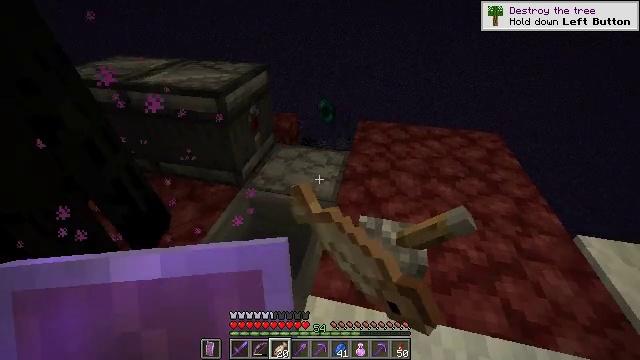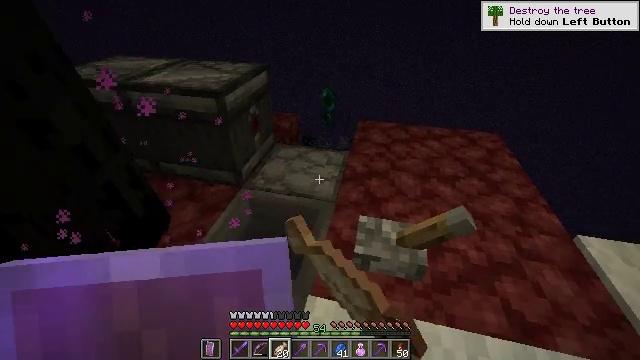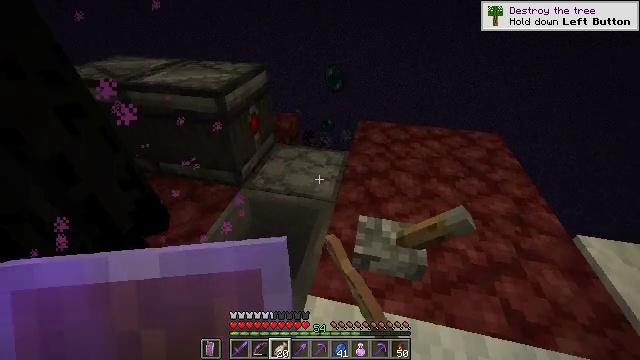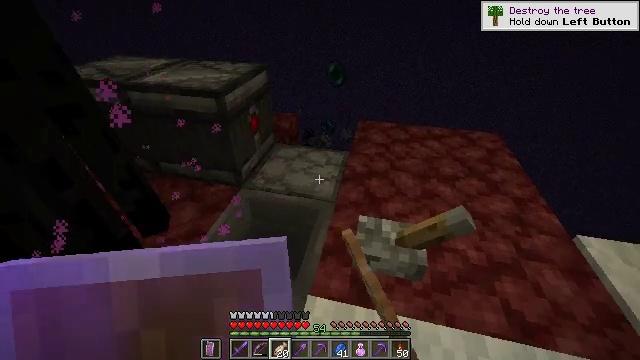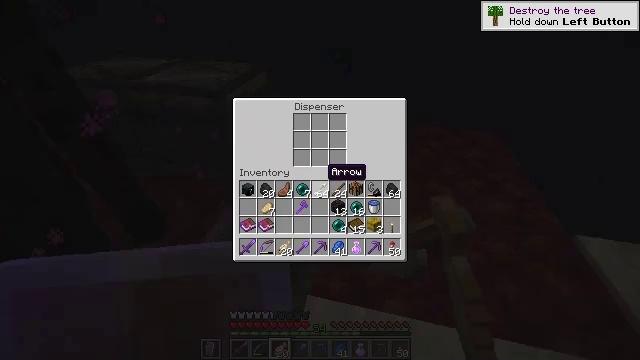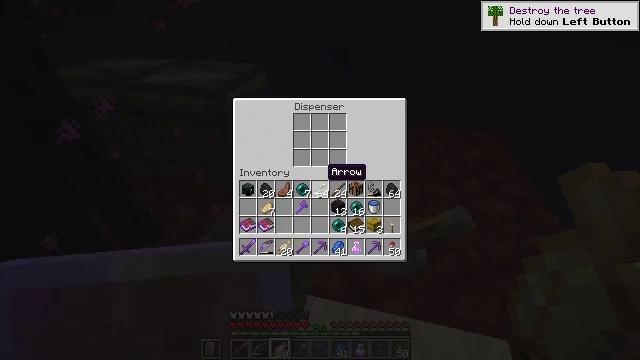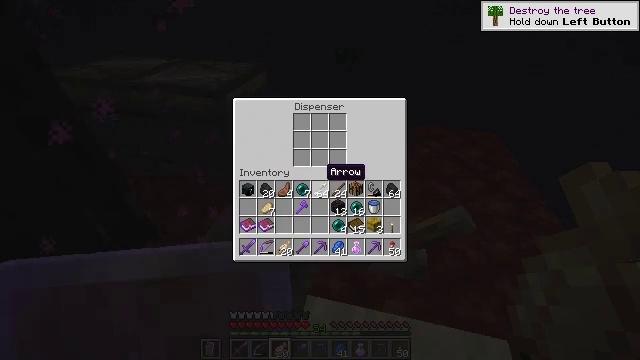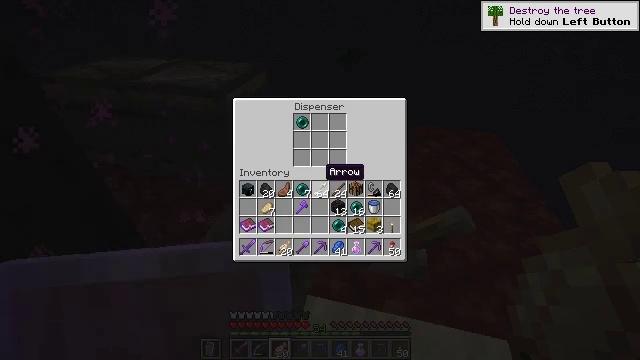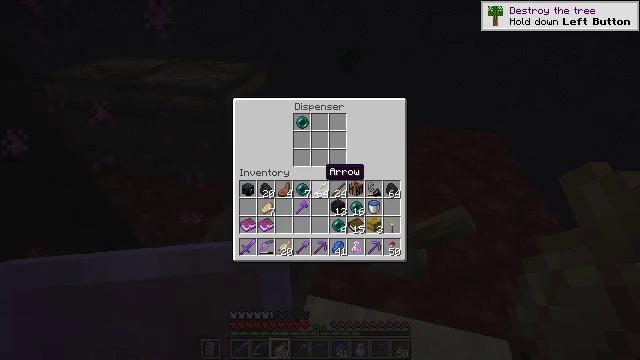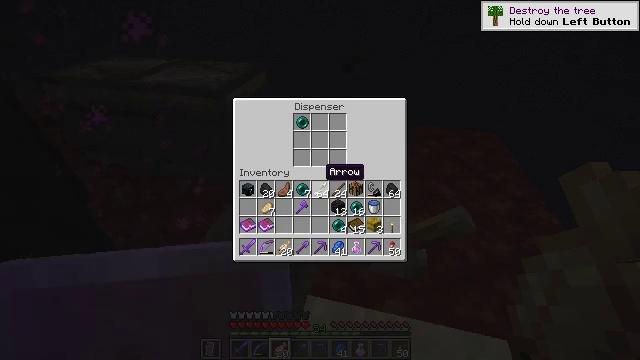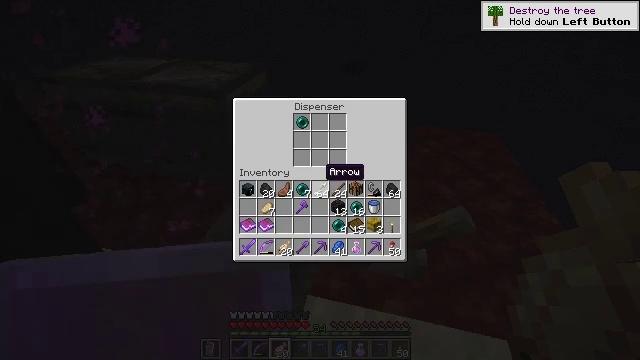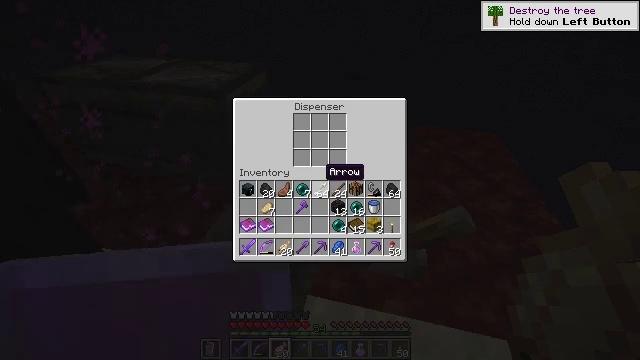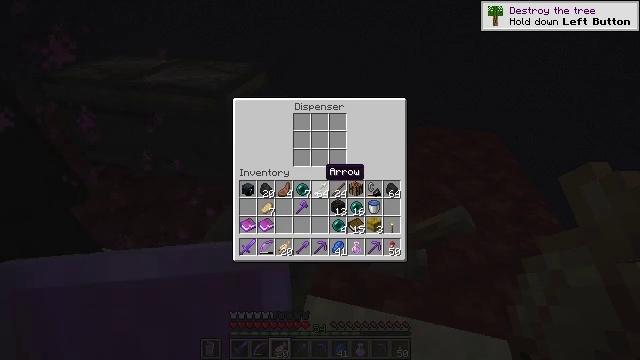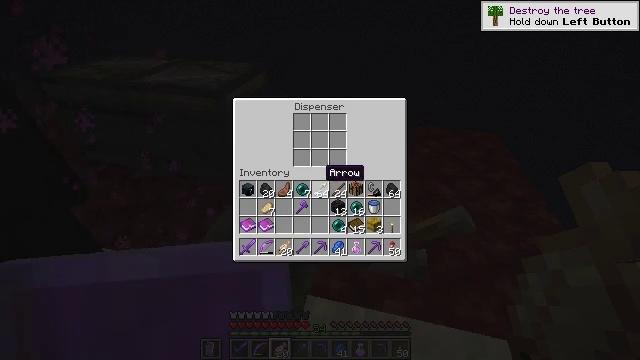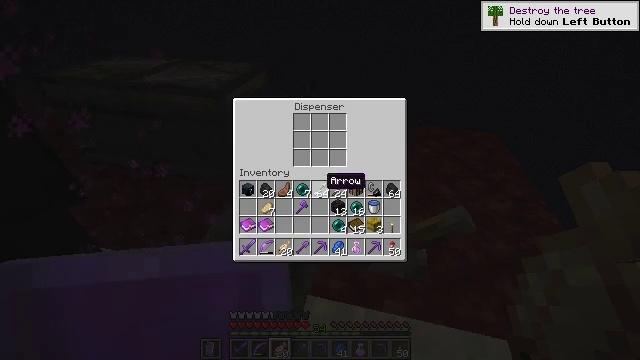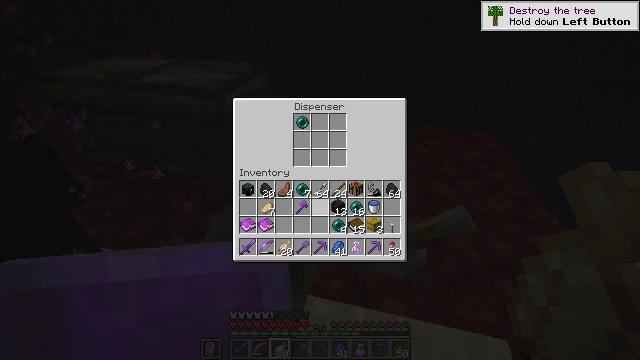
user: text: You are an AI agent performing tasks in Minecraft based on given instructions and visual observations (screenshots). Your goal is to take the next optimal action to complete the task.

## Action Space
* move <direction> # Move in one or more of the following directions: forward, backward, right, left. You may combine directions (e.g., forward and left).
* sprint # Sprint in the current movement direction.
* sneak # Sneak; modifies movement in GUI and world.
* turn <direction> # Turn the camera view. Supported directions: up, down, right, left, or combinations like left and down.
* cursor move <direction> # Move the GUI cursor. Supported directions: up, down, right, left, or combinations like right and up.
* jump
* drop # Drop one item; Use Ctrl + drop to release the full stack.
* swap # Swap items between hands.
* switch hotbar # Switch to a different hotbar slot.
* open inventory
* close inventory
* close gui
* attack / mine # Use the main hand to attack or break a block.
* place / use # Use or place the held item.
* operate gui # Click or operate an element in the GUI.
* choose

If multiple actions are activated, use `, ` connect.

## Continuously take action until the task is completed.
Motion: motion action
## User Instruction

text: Kill mobs.
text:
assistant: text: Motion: use / place
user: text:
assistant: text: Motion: no_op
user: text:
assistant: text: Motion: no_op
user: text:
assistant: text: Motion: no_op
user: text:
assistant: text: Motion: no_op
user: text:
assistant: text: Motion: no_op
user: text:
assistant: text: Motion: no_op
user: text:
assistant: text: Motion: no_op
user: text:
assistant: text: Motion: no_op
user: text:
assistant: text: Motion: no_op
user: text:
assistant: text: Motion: no_op
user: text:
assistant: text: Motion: no_op
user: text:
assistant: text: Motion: no_op
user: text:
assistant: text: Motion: turn down
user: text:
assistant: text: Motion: turn down
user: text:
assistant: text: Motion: no_op
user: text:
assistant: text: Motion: no_op
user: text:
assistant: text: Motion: no_op
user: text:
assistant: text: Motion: no_op
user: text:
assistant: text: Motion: no_op
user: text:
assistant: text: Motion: no_op
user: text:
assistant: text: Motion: no_op
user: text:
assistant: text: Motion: no_op
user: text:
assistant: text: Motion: no_op
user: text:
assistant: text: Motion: sneak, turn right
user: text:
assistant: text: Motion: sneak
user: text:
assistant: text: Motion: sneak
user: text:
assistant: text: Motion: sneak
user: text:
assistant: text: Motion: sneak
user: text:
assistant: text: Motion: sneak